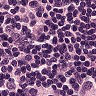
Metastatic tissue present: yes